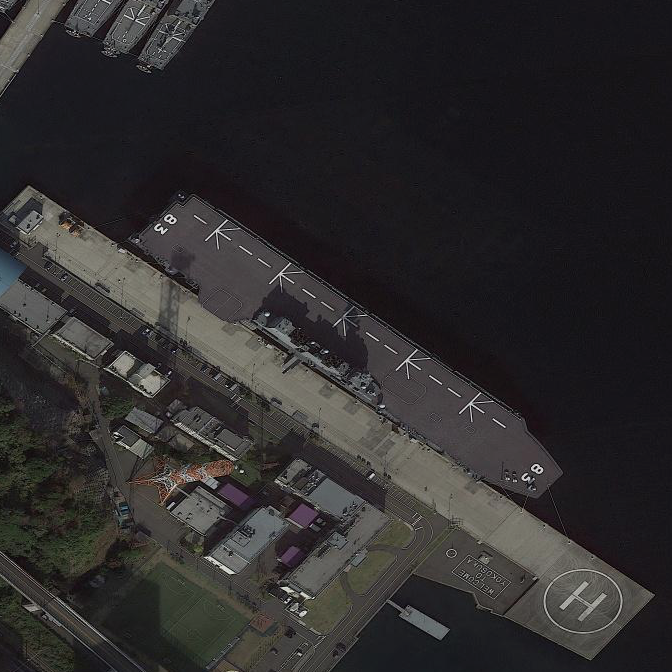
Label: assault